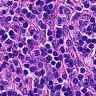
Metastatic tissue present: no